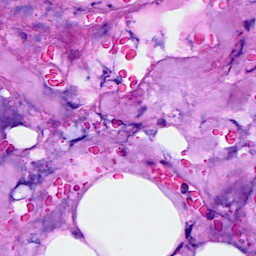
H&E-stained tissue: Breast